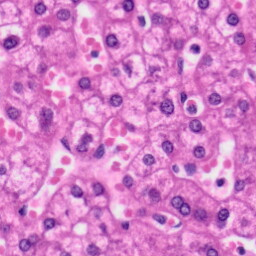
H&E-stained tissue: Liver